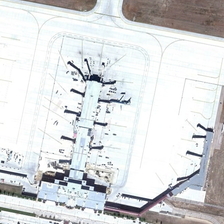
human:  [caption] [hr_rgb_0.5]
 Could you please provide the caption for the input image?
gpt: a lot of planes were parked at the airport .

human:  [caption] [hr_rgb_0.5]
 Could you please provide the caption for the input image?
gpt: a large number of tall trees were planted around the airport .

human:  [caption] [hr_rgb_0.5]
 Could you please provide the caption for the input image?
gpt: a large number of tall trees were planted around the airport .

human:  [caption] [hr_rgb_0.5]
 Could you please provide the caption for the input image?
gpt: a lot of planes were parked at the airport .

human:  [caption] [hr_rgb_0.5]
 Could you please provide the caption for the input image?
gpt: a large number of tall trees were planted around the airport .